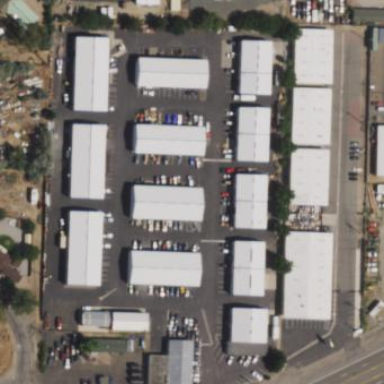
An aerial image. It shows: Commercial area.